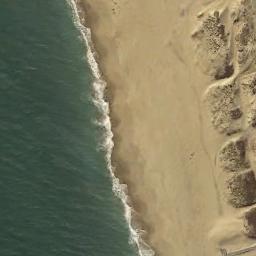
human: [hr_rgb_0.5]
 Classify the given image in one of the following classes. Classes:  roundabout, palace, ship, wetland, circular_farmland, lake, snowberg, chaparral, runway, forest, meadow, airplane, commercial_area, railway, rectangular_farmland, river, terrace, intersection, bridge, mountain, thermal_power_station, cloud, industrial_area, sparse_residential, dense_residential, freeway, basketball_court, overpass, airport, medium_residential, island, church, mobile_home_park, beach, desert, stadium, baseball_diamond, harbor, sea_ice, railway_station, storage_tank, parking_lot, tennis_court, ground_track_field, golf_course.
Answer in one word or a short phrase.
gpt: beach